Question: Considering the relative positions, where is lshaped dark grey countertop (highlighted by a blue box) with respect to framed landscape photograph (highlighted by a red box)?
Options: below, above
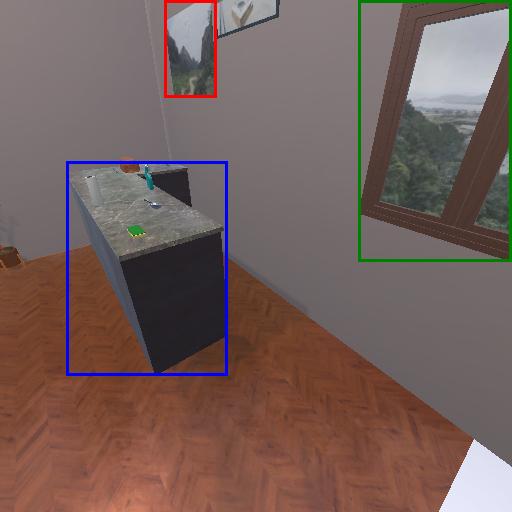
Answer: below